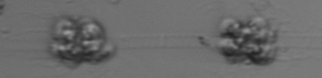
Label: Leptocylindrus_mediterraneus